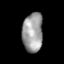
Tissue: lung
Cell type: Epithelial cells
Senescence score: 0.5909
Nuclear area (px): 782
Mean DAPI intensity: 157.964